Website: walmart
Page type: cart
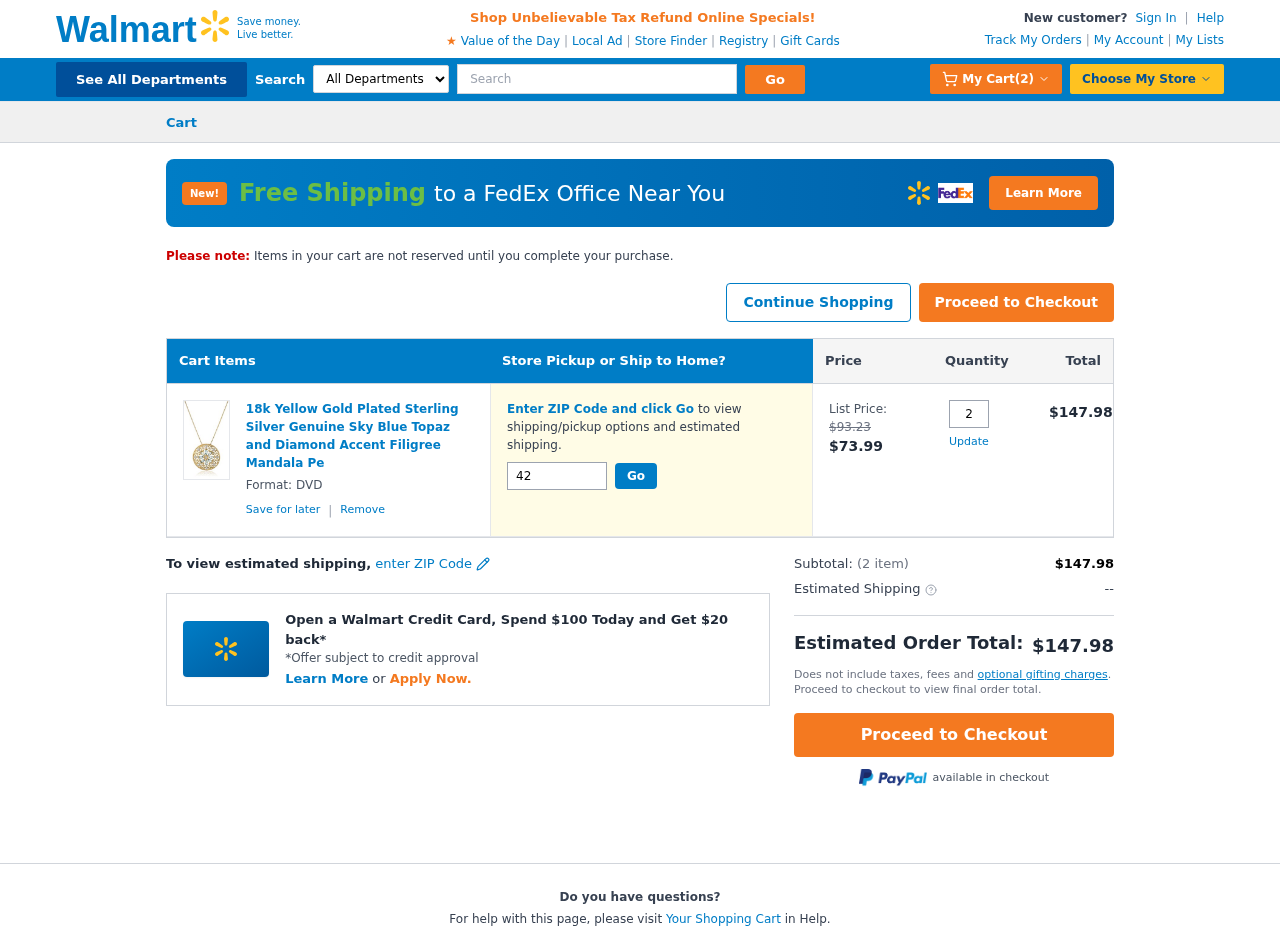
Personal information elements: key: PII_POSTCODE
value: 42546
Product elements: key: PRODUCT1_NAME
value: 18k Yellow Gold Plated Sterling Silver Genuine Sky Blue Topaz and Diamond Accent Filigree Mandala Pe
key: PRODUCT1_PRICE
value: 73.99
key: PRODUCT1_QUANTITY
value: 2
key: PRODUCT1_ORIGINAL_PRICE
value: $93.23
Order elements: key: ORDER_NUM_ITEMS
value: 2
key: ORDER_SUBTOTAL
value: $147.98
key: ORDER_TOTAL
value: $147.98
Search elements: key: HEADER_SEARCH
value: Search